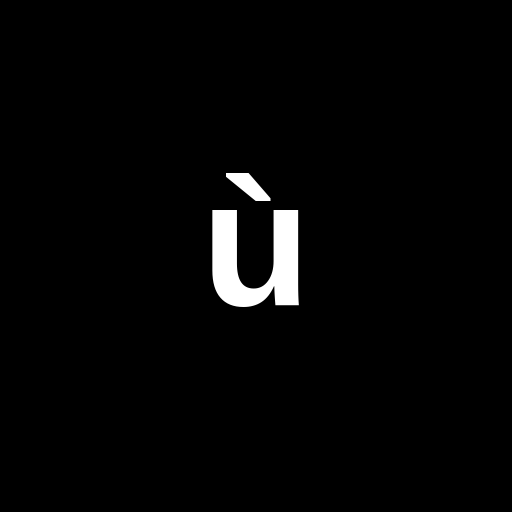
Character: ù
Unicode: U+00F9 (LATIN SMALL LETTER U WITH GRAVE)